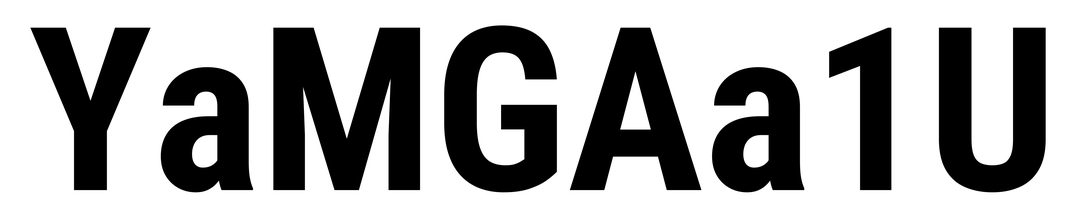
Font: Roboto_Condensed_Bold